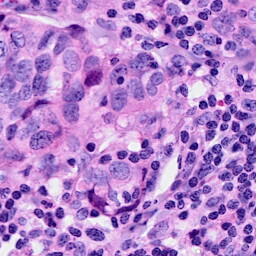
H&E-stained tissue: Breast